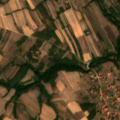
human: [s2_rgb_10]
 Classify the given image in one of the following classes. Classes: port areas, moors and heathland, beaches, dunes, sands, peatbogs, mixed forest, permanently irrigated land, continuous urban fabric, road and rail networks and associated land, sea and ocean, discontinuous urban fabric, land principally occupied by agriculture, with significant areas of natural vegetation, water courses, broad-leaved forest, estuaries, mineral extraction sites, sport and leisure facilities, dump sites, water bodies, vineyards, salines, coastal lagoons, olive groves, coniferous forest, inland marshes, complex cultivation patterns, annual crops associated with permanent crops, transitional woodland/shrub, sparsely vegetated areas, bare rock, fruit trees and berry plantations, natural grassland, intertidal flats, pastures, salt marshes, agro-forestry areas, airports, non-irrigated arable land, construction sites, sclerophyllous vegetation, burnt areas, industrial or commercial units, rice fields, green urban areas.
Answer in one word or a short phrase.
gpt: discontinuous urban fabric, complex cultivation patterns, land principally occupied by agriculture, with significant areas of natural vegetation